Question: I want to remove the blue line from edittext when i touched edittext it appear but i dont know how to remove it. see the picture for more understanding
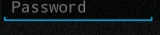
Answer: do it this way
'''
lUserNameEditText.clearFocus();
'''
another way which works for me regarding the border is
'''
lUserNameEditText.setBackgroundColor(0);
'''